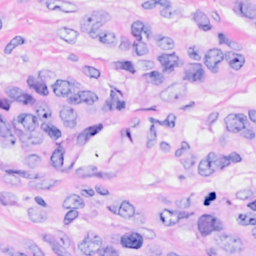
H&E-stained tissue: Breast